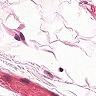
Metastatic tissue present: no